Question: I'm not exactly sure how to tackle this one. I've checked out the jQuery "Cycle" plugin, but haven't seen any exmaples of what I really need.
How would you achieve fading in a list of thumbnails from the HTML (maybe something like:
'''
<ul id="container">
<li class="thumbnail"> <a href="www.link1.com"> <img src="1.jpg"/></a> </li>
<li class="thumbnail"> <a href="www.link2.com"> <img src="2.jpg"/></a> </li>
<li class="thumbnail"> <a href="www.link3.com"> <img src="3.jpg"/></a> </li>
<li class="thumbnail"> <a href="www.link4.com"> <img src="4.jpg"/></a> </li>
<li class="thumbnail"> <a href="www.link5.com"> <img src="5.jpg"/></a> </li>
...more
</ul>
'''
I've created a sample .GIF to explain what i'm trying to do:

-There are a total of 4 boxes showing at all times
-Jquery will pull the next image on the list, and fade it into one of the 4 boxes (random box every time). (image will fade in over the last image in the box).
-This should only happen if there are more than 4 images inside the list. (stay static if we only have 4)
-Would like to have the ability to add more images via HTML, not inside the JS...
----UPDATE------
Kalle seems to have the correct solution, the only thing missing is the ability to control how many visible thumbnails you see at all times.
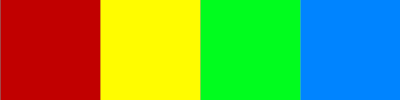
Answer: I worked 5 (+ 2, ver 1.1) hours on your question. The biggest problem was the switch between two elements. It turns out, that there isn't any "swapping" function.. So I made an alternative.. You cant make this fading transition any better, but it is fairly close your GIF. If you want just to swap them nice and dirty, without any fade.. then that's very easy to make.
Anyways, I composed into a plugin:
## JoeShuffle v1.1
A simple jQuery plugin to shuffle list. Very easy to install and use. Works like any other jQuery plugin. Just add jQuery to your page, include the script with necessary css file. Then, call it to some list and voila! You can change the interval-speed like this: '$('#JoeShuffle').JoeShuffle({intervalSpeed: 2000});'
As of also randomizes the list on the first load and enables to have this script hooked to multiple lists. Also you can set the max. number of displayed elements:
'$('#JoeShuffle').JoeShuffle({displayElements: 4});'.
<URL>
<URL>
I'm not sure how crossbrowser it is and also it is very dirty and raw plugin. Surely could use some optimization, however it does work.
My examples use colorful boxes, but it really doesn't matter if there are images or whatever in the 'li' element.
Some features:
- - - - - -
Currently it works like this. Whatever you put inside the 'li' elements, it will shuffle them. If you have 5 elements, then it will hide one. And then basically take the hidden element and swap it with some random element. However, I will revisit it in ~15 hours and add the option, that you can set how many are being displayed. So you can actually have 10 elements in the list, but you will only display 4 at the time, there for making the randomization more dynamic.
Since you wanted to randomize them on the first load. Then I added the <URL> by Alexander Wallin, is a must have in your jQuery collection.
As you can see, you can hook it to multiple lists from now on. That and also adding more elements to the list came up a new problem. That the script was loading slow and all the elements would be shown for few ms, on the first load. I fixed the problem, by adding the scripts includes inside the '<head>' and not after the contents of the page. This way the scripts get loaded before the elements.. and that means everything is smooth.
Though I have no idea what happens, if the 'displayElements' option is set lower, then the actual elements count inside the list. Best avoid such situations.
Also if you noticed that the elements get floated together in CSS. You could also use 'display: inline-block;', but 'inline-block' isn't very crossbrowser, so I used 'float'. This however means, that under the elements you should have 'clear: both;' in some form.. Or maybe even some wrapper around the list.